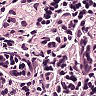
Metastatic tissue present: no